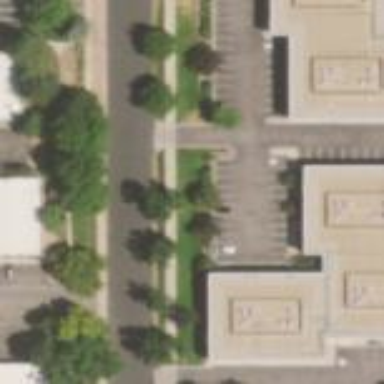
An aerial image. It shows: Commercial building.